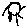
Label: sun